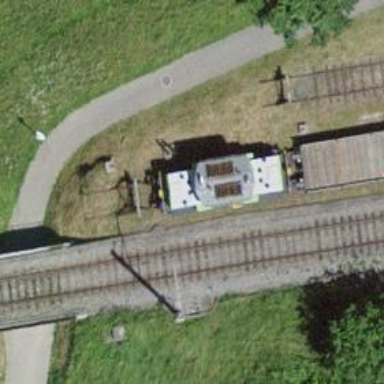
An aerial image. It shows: Railway buffer stop.